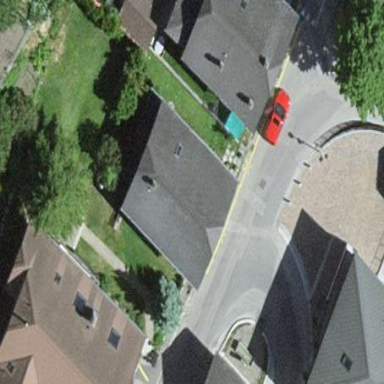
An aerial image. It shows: Simple house.